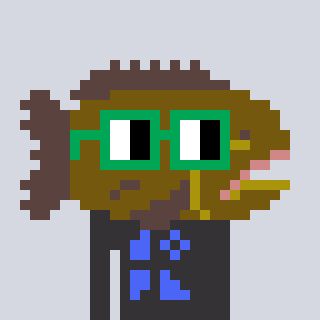
a pixel art character with square green glasses, a grouper-shaped head and a grayscale-colored body on a cool background